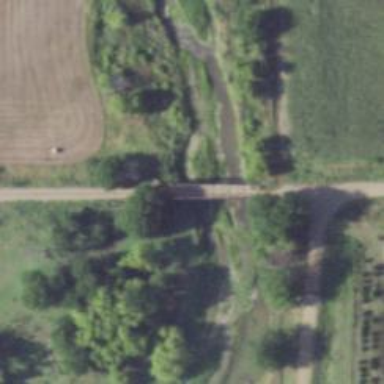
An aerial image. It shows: Residential road with bridge.